Lunar surface albedo tile
Center latitude: -22.309
Center longitude: -43.154
Resolution (meters per pixel, mean): 121.63
Tile area (km^2): 14509.79
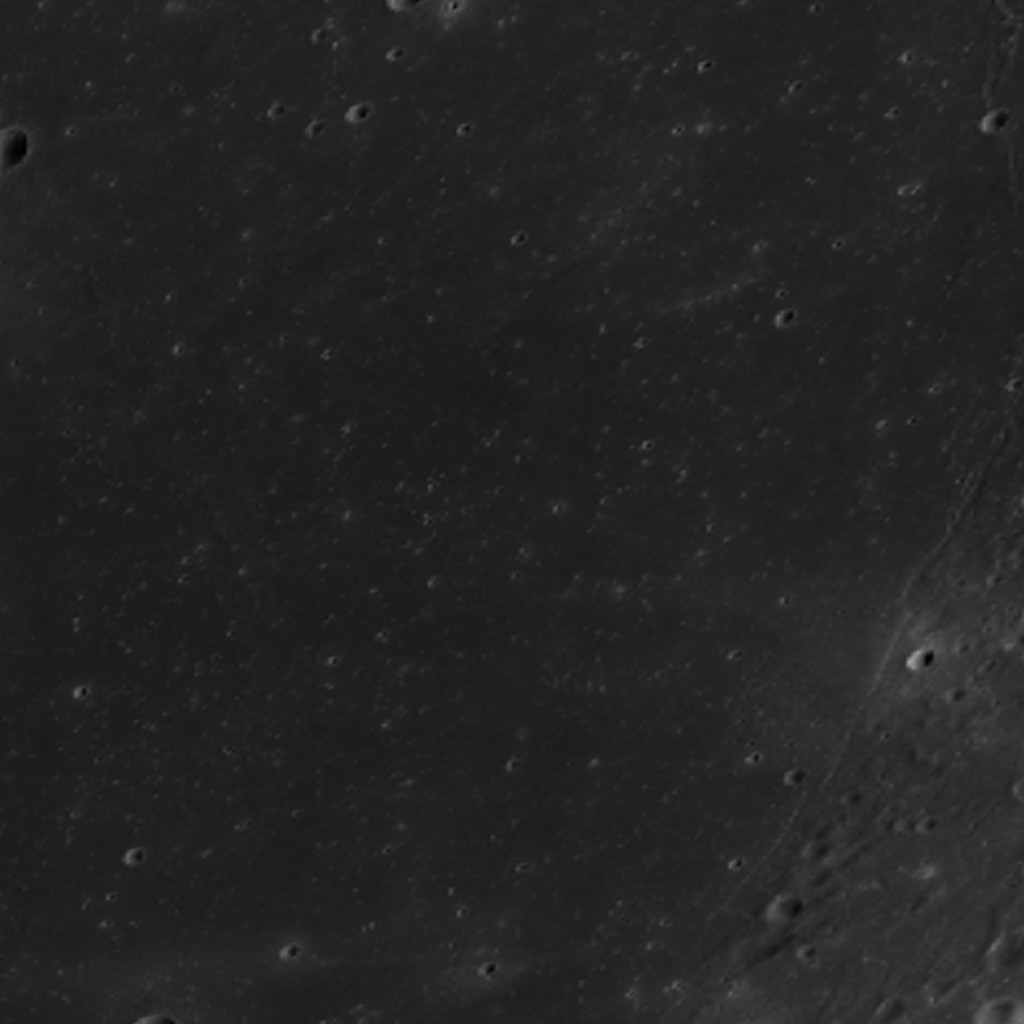